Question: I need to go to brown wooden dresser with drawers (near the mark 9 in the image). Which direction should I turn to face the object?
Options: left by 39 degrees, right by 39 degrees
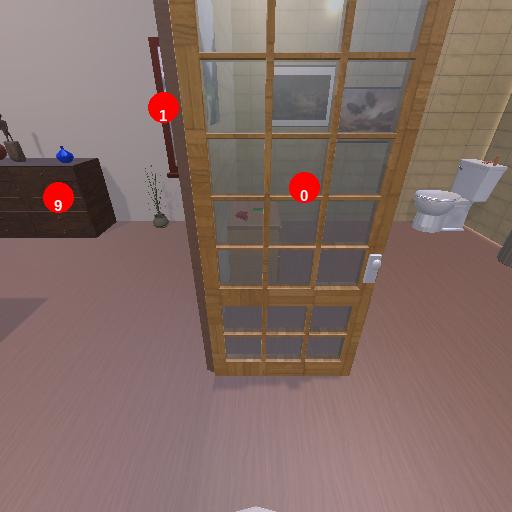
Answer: left by 39 degrees